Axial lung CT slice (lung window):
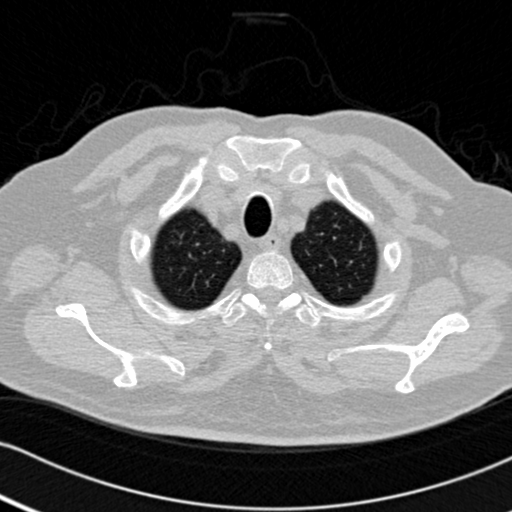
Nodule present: no